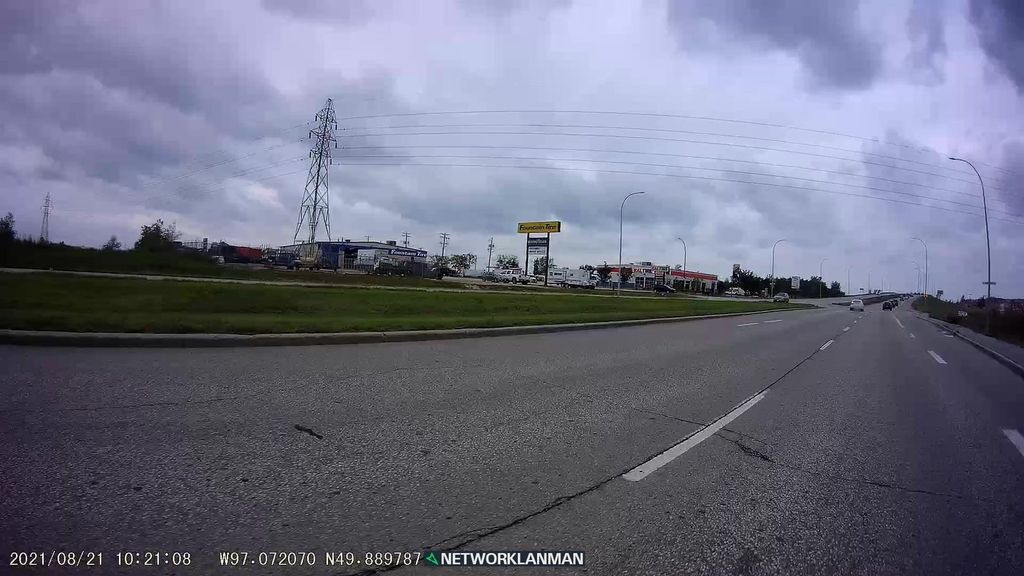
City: winnipeg